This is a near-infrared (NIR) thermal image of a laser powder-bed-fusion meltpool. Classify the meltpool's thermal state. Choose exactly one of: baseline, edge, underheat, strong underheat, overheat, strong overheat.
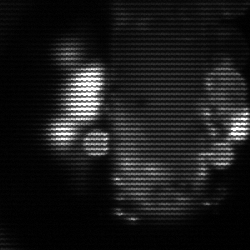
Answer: strong underheat